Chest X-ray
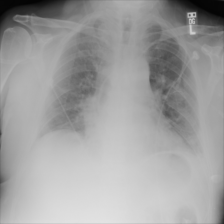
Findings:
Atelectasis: negative
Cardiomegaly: negative
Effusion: negative
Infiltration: negative
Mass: negative
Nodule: negative
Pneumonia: negative
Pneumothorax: negative
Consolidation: negative
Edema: negative
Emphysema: negative
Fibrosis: negative
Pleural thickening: negative
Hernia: negative